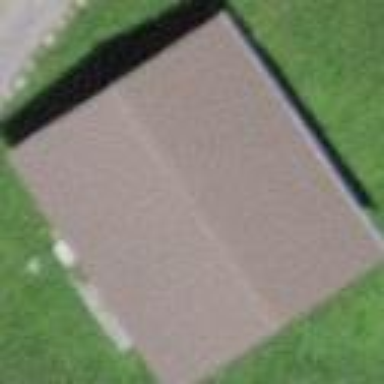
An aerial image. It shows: Rural barn.